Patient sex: M
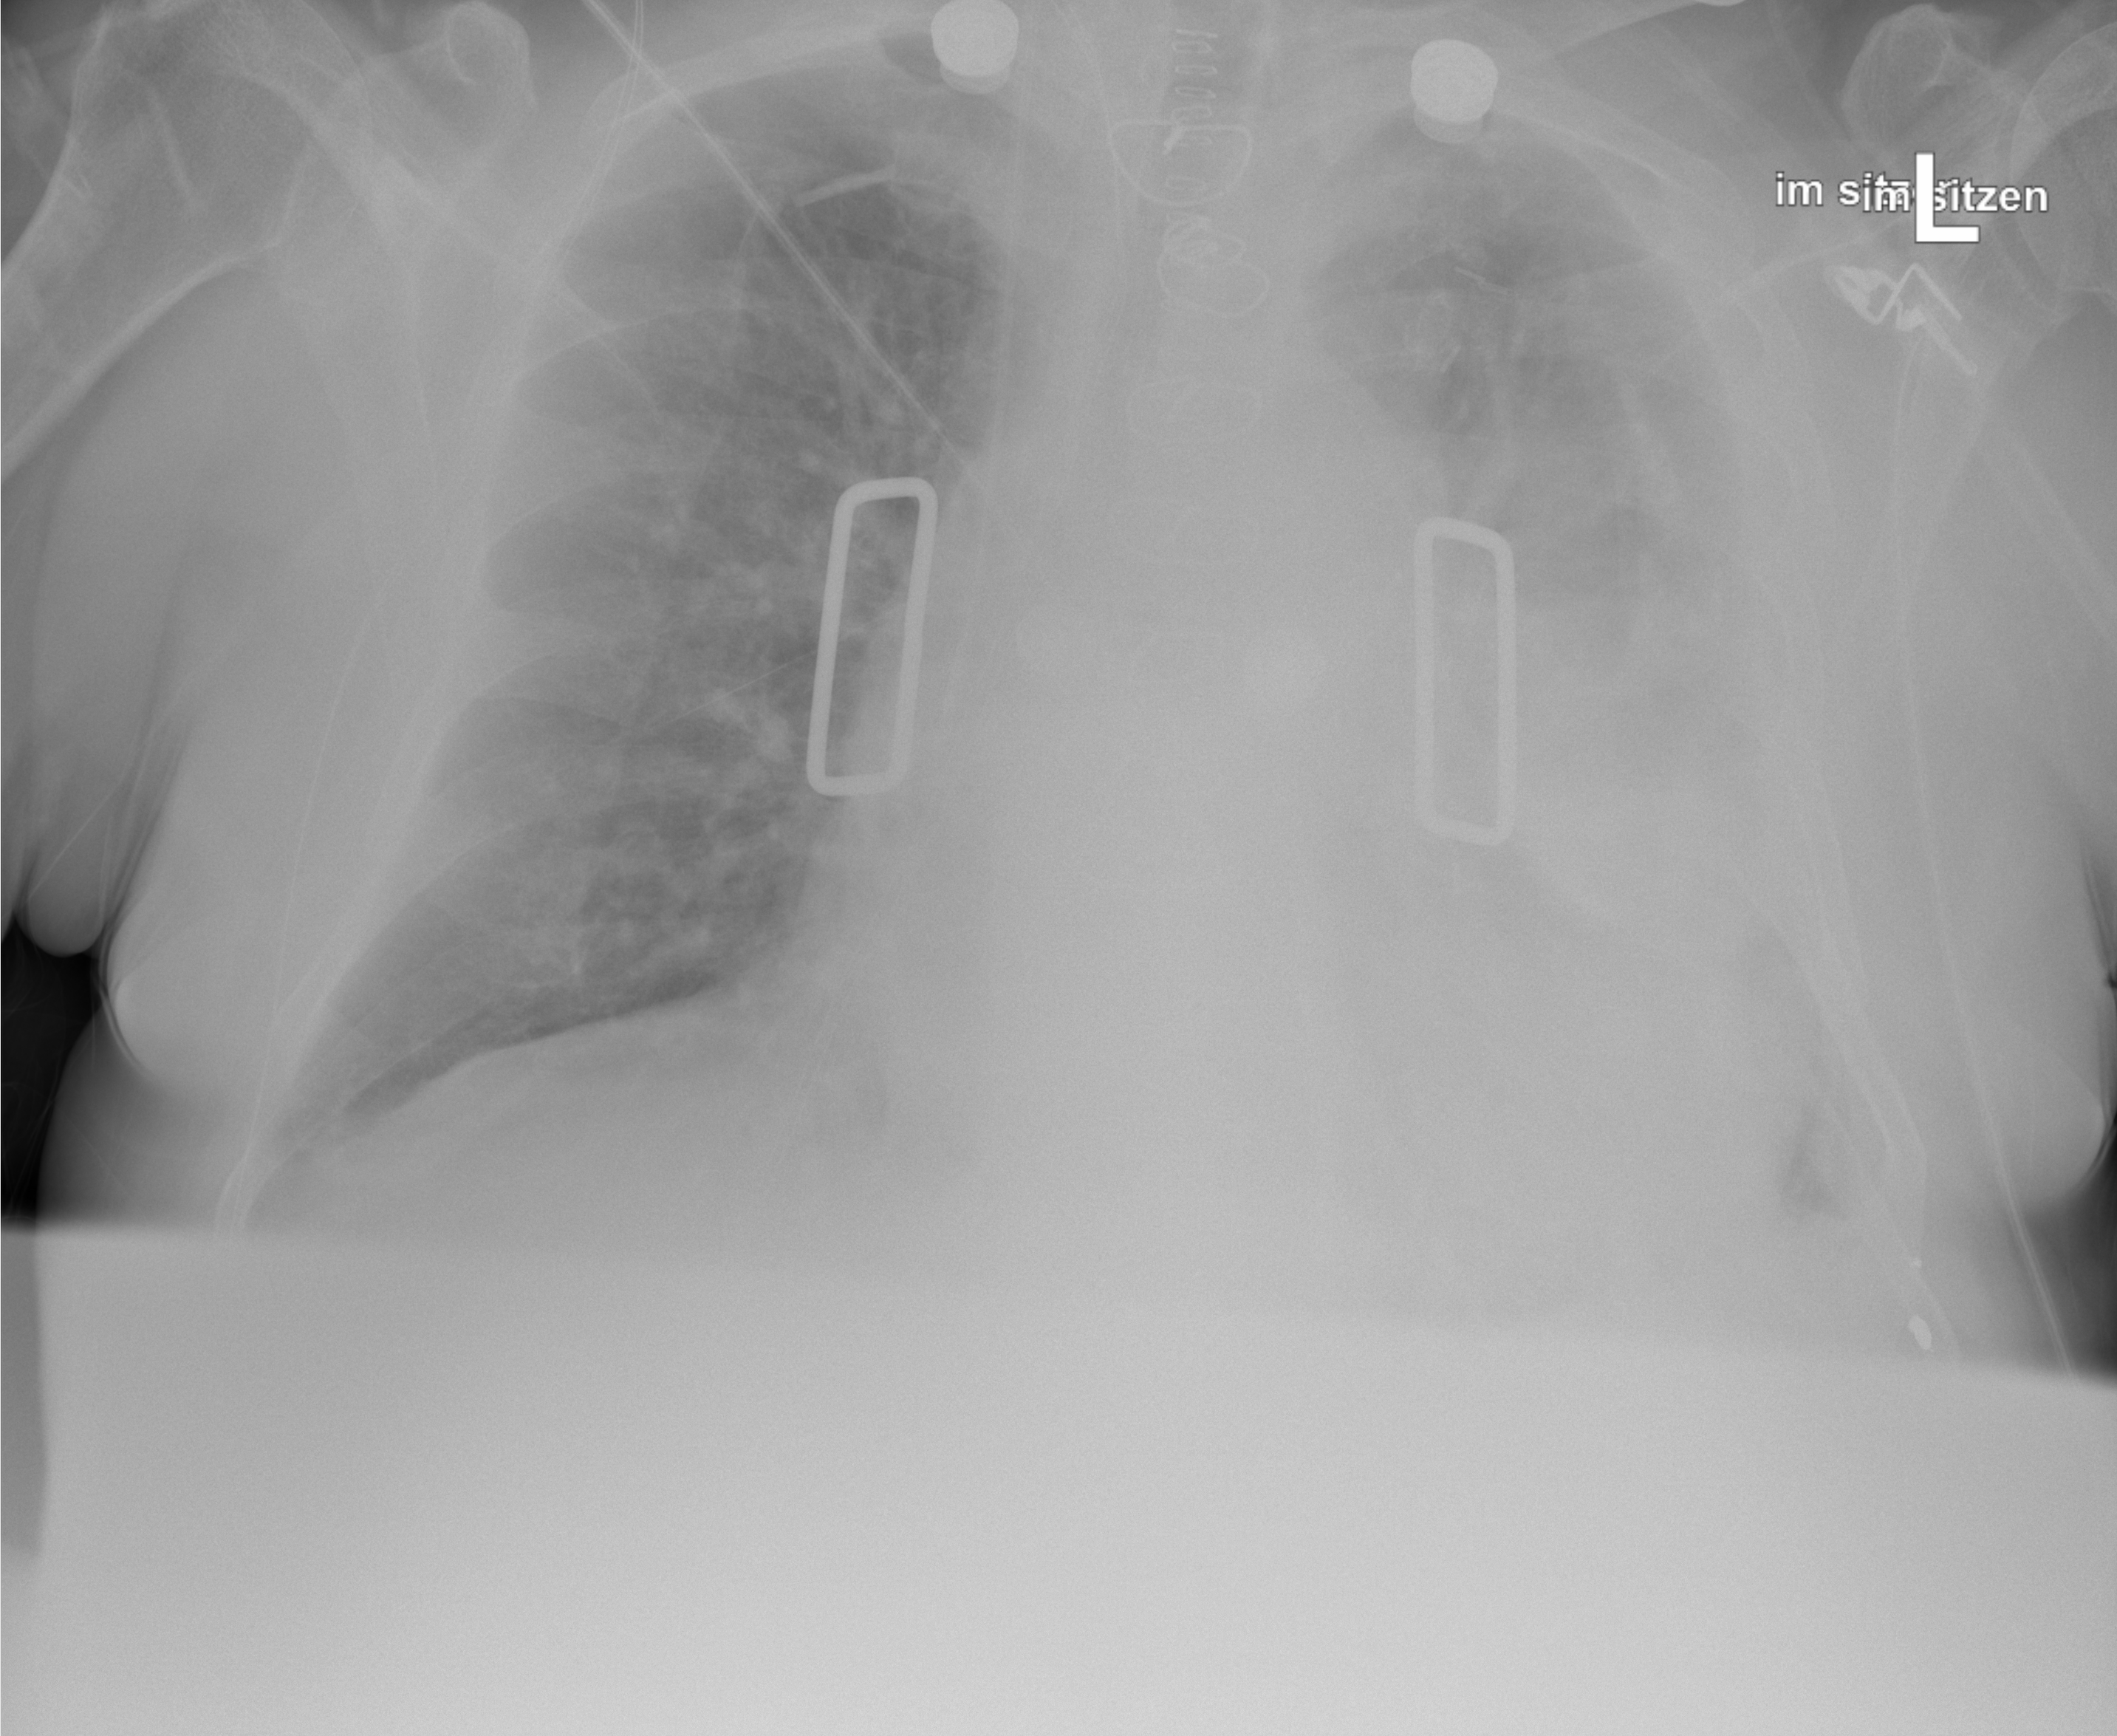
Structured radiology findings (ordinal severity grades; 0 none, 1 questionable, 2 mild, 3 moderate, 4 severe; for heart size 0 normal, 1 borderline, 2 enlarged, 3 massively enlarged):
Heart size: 2
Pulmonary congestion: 2
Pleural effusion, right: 0
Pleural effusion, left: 2
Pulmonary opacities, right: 0
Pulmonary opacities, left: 2
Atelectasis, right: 0
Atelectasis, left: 3